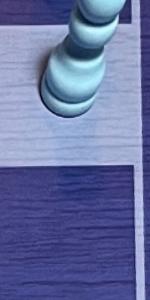
Label: Empty